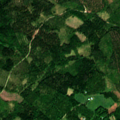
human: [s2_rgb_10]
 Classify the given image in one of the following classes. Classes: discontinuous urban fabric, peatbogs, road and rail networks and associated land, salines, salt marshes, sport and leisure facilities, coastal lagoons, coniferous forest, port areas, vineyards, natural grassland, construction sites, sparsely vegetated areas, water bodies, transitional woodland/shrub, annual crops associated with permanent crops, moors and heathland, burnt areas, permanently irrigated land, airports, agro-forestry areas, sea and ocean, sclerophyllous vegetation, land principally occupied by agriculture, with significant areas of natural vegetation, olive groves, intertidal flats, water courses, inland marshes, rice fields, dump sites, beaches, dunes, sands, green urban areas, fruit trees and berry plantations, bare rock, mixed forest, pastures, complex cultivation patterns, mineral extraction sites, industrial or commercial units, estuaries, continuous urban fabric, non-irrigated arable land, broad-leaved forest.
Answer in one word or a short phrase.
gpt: broad-leaved forest, coniferous forest, mixed forest